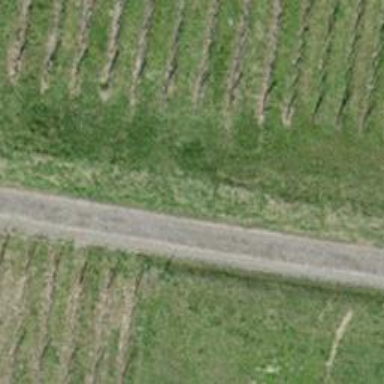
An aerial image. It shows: Pebblestone track with grade2 quality.